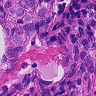
Metastatic tissue present: yes